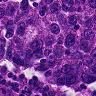
Metastatic tissue present: yes